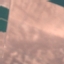
Land use / land cover: AnnualCrop